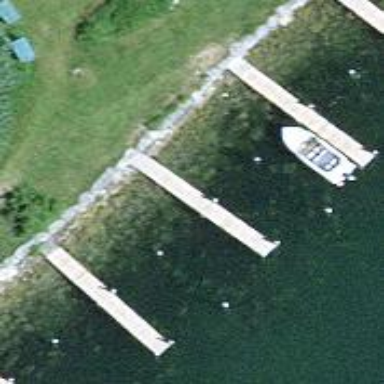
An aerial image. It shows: Man-made pier.